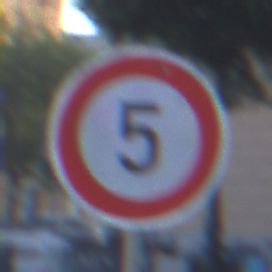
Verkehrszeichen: Geschwindigkeit5
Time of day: SunriseSunset
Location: Outdoor (Urban)
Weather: PartlyCloudy
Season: NotSpecified
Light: Natural